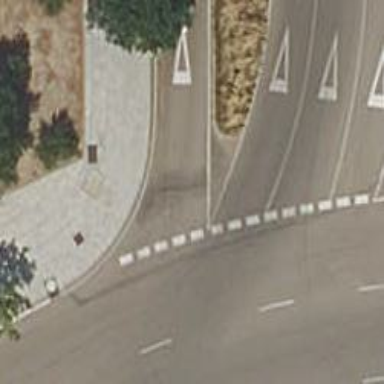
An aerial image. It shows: Road with "give way" sign.